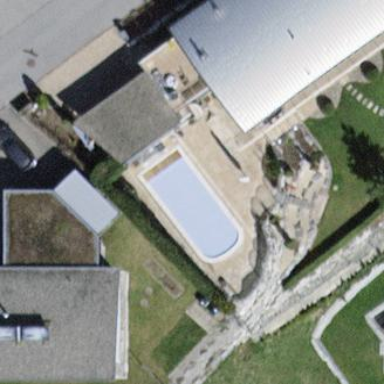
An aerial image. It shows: Swimming pool located in leisure land.